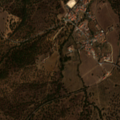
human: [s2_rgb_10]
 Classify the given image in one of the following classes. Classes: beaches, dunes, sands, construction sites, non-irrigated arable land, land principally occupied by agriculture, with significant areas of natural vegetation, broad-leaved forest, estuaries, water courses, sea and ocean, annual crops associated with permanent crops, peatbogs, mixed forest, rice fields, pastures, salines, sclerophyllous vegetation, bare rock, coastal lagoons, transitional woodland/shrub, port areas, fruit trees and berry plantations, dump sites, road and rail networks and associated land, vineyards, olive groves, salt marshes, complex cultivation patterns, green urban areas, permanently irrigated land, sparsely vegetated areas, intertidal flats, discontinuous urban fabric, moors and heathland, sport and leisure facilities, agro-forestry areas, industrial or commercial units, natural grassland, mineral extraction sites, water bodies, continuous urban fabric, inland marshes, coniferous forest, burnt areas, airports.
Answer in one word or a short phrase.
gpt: non-irrigated arable land, complex cultivation patterns, agro-forestry areas, broad-leaved forest